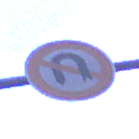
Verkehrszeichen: VerbotWenden
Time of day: Night
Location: Outdoor (Suburban)
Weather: PartlyCloudy
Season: NotSpecified
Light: Artificial